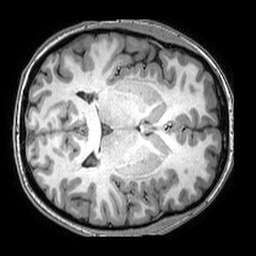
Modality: T1w
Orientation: axial
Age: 25
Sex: female
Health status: healthy
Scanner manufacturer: philips
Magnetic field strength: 3 T
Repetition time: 0.007016 s
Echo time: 0.003172 s